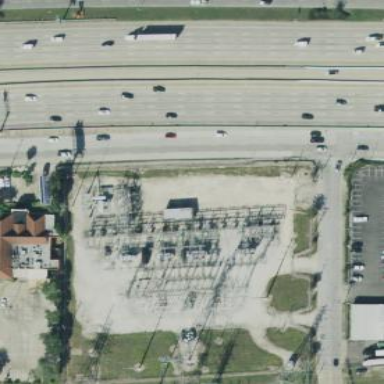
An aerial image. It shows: Outdoor distribution level power substation.